Interaction volume radius: 5 \u00c5
Interaction volume height: 10 \u00c5
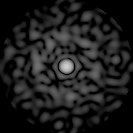
Disorder parameter: 0.8537